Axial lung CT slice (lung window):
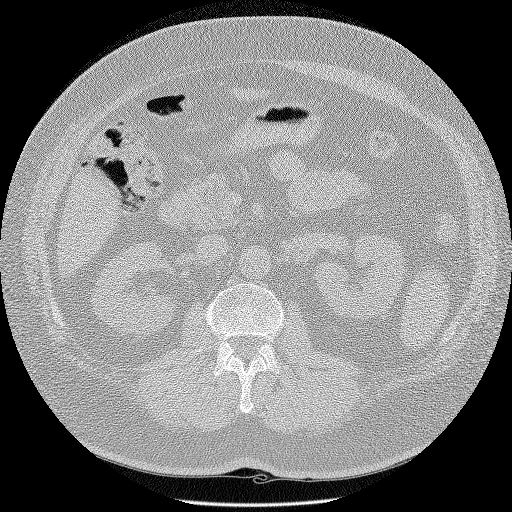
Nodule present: no